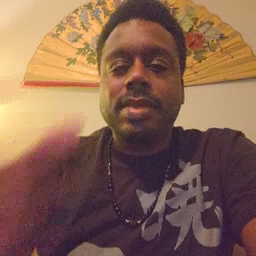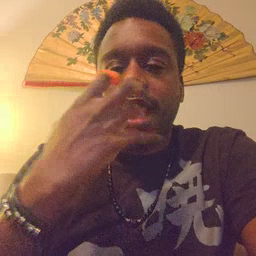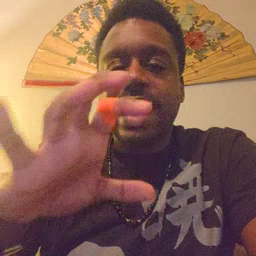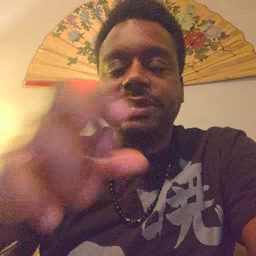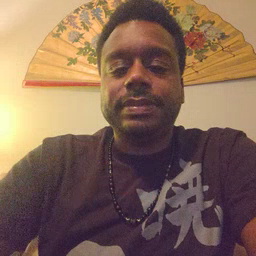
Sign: hot